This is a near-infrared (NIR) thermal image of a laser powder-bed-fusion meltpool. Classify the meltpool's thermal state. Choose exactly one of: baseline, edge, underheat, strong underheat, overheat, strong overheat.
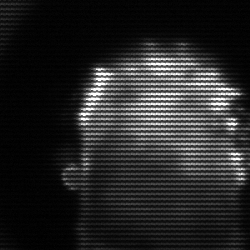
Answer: baseline